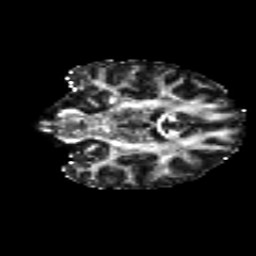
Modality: FA
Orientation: coronal
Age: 30
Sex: female
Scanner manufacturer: siemens
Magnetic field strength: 3 T
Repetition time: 8.8 s
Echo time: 0.085 s